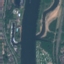
Land use / land cover: River